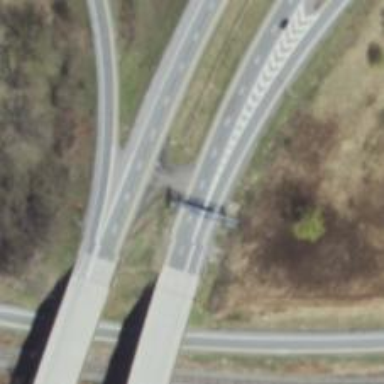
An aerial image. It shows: Trunk highway with expressway features.